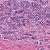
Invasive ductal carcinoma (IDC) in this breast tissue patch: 1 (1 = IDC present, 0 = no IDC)